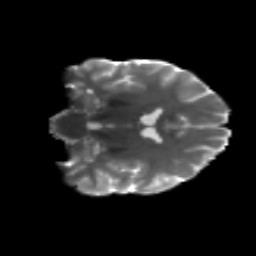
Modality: T2w
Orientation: coronal
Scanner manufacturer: siemens
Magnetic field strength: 3 T
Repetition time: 4.16 s
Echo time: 0.0806 s